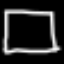
Label: square